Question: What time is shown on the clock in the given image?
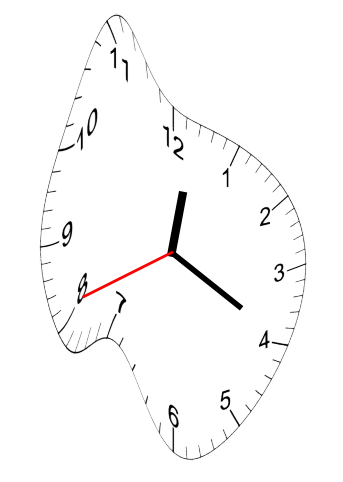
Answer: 12:19:41